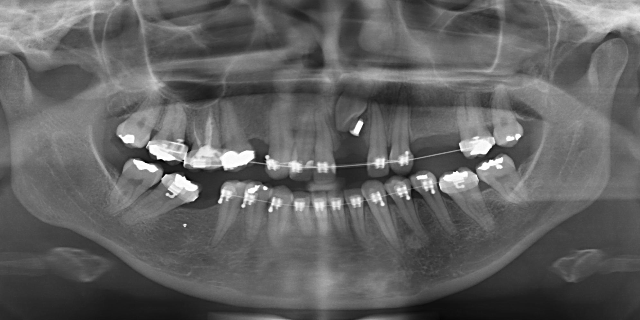
adult